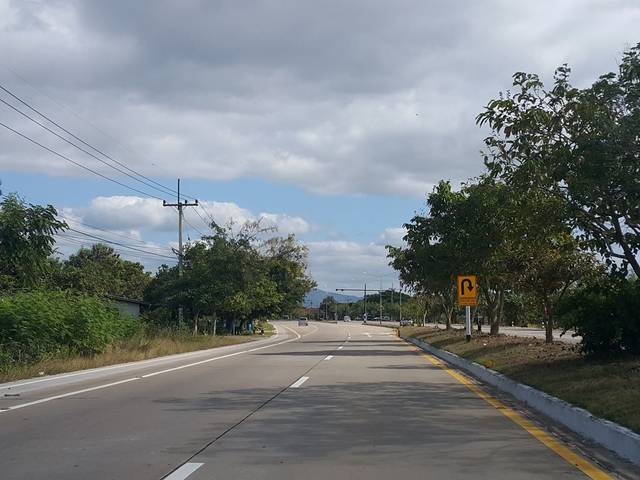
Region: Thailand
Coordinates: 18.317, 99.431